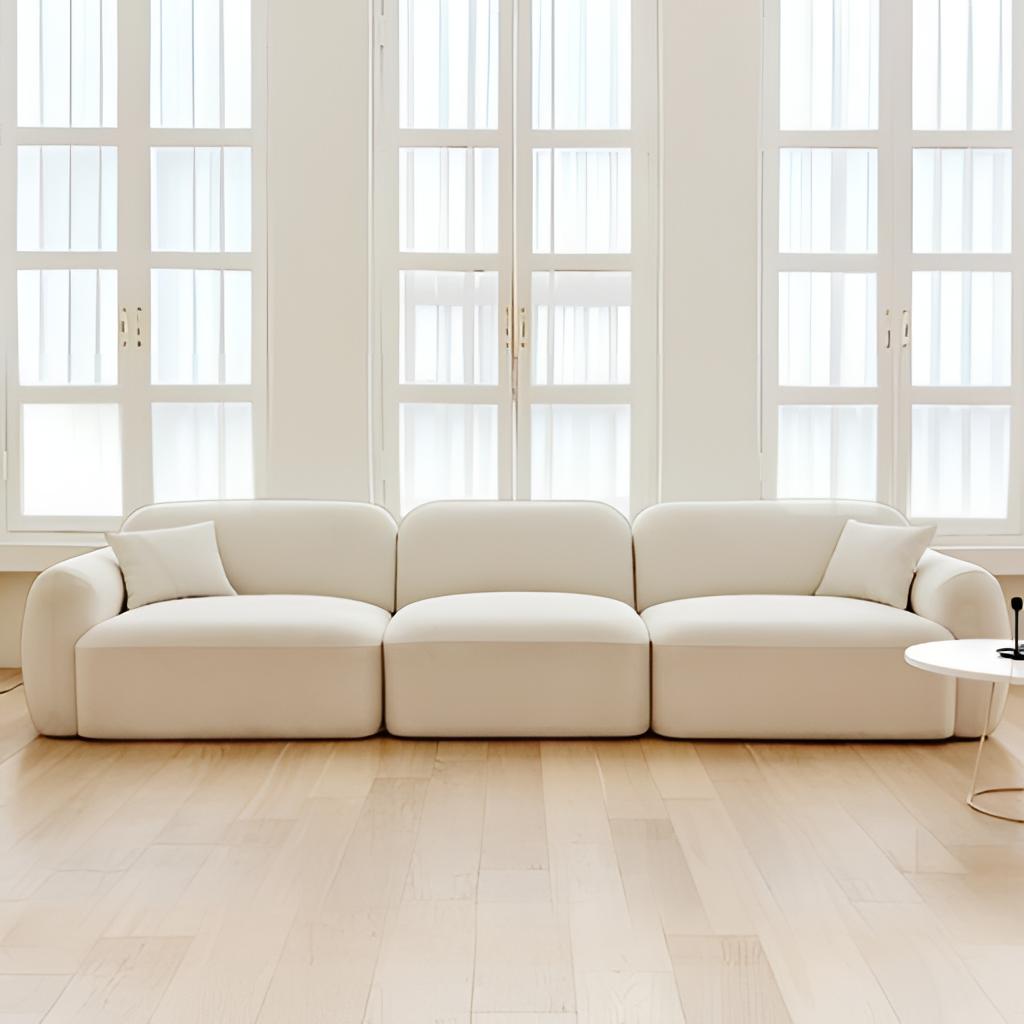
leather sofa, living room, white fabric wallpaper, with vertical striped pattern, minimalist, wood flooring, with plank pattern